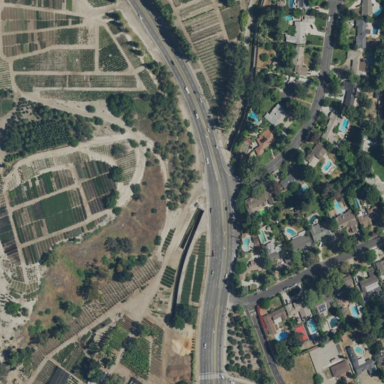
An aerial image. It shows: Plant nursery.